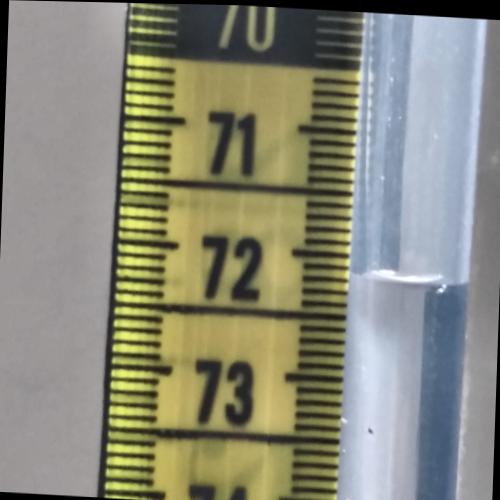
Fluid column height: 72.2 cm